Question: As you can see here, I have only 2 data for testing and they are loaded into the table view . This is good. But, there are many empty cells have also been automatically generated.
How to make these empty cells invisible?

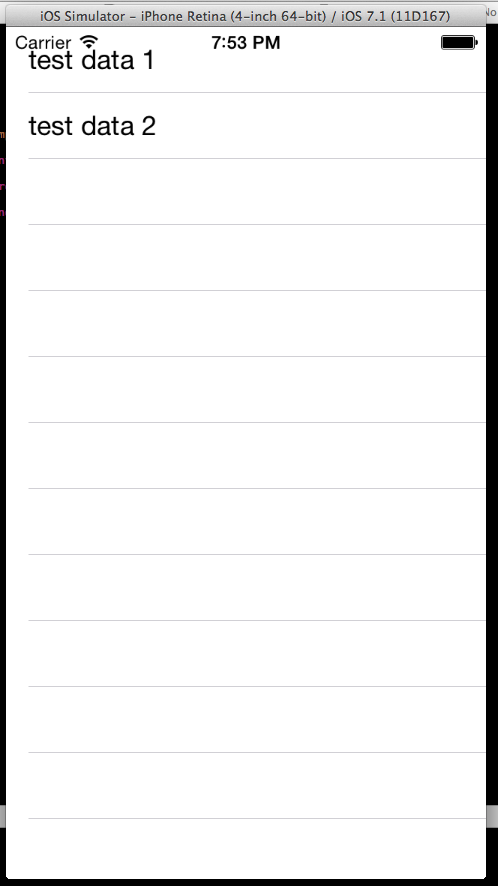
Answer: '''
yourtableViewname.tableFooterView = [[UIView alloc] initWithFrame:CGRectZero];
'''
or
'''
- (CGFloat)tableView:(UITableView *)tableView heightForFooterInSection:(NSInteger)section
{
return 0.01f;
}
'''
and for iOS 7
'''
self.yourtableView.tableFooterView = [[UIView alloc] initWithFrame:CGRectZero];
'''